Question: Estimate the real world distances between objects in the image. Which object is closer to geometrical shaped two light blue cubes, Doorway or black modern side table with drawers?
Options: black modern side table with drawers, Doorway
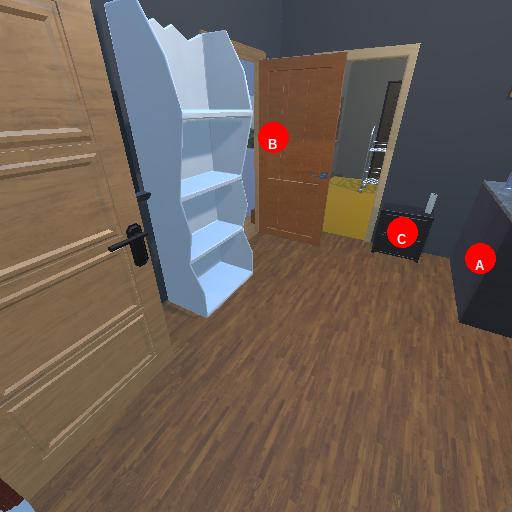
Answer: black modern side table with drawers